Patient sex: M
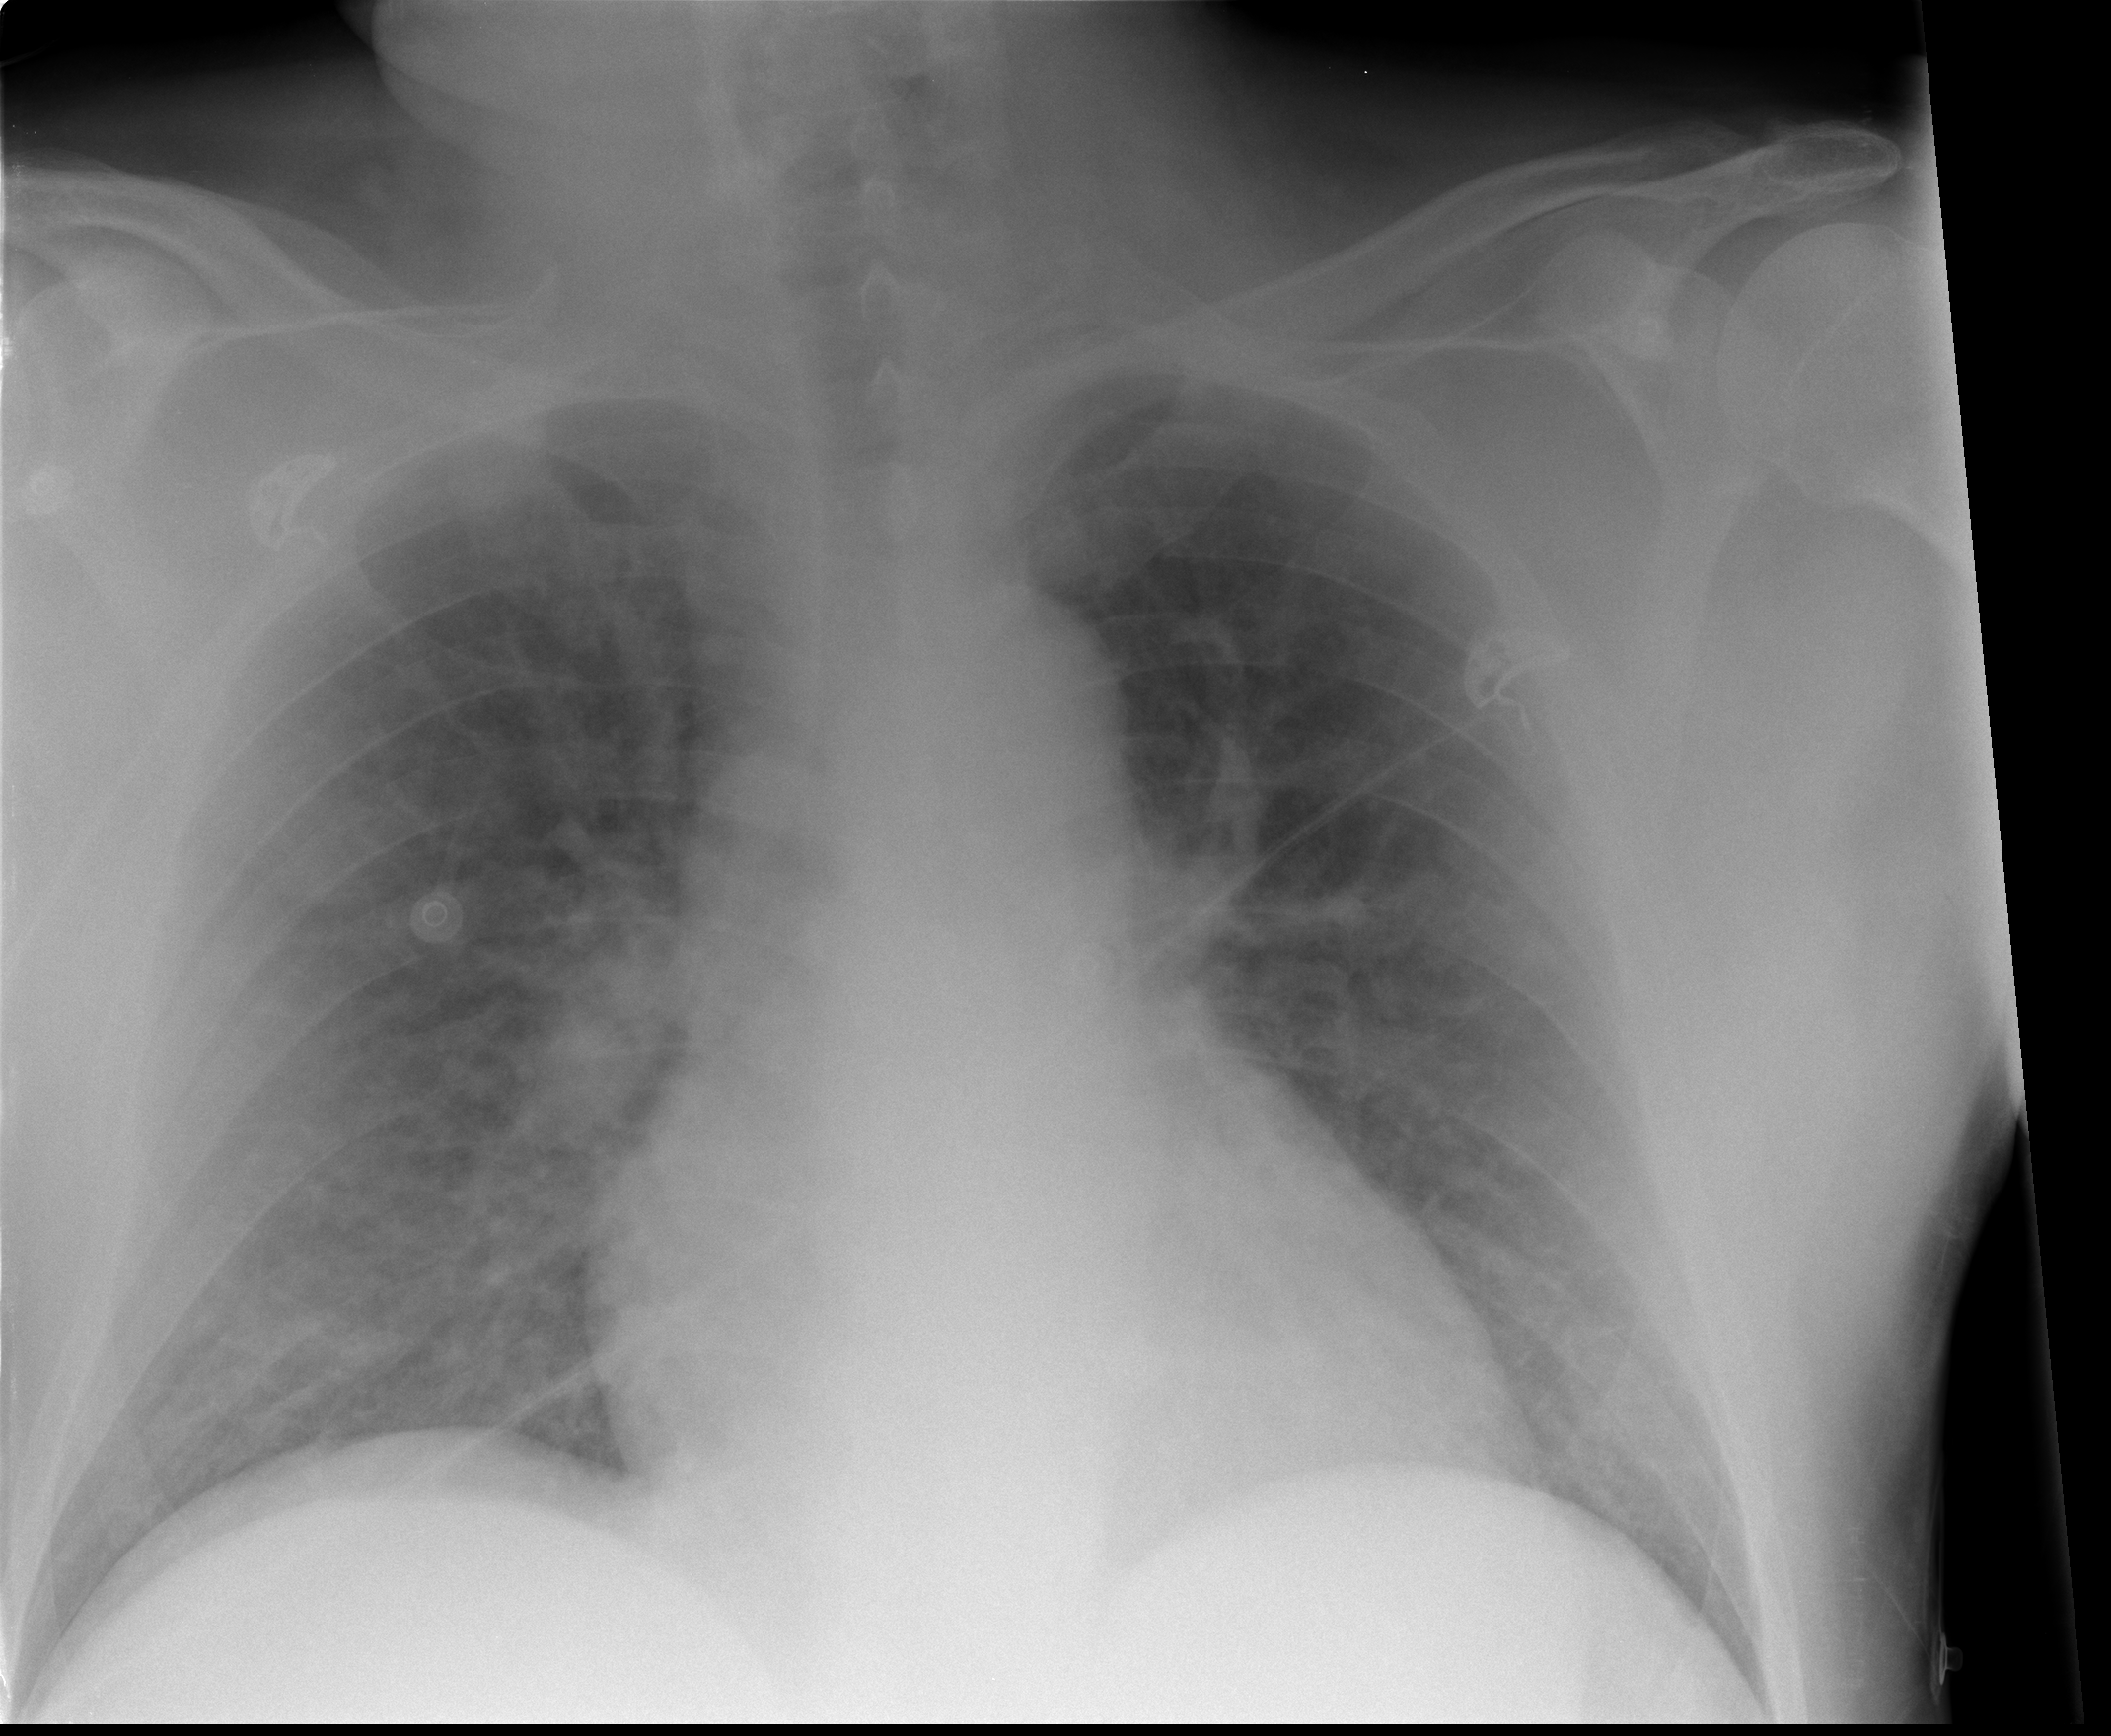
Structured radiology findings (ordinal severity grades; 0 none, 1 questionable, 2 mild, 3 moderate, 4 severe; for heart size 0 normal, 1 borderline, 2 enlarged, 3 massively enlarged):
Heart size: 2
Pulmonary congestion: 2
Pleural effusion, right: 0
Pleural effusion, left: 0
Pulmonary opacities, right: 1
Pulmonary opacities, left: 1
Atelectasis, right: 1
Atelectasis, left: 1